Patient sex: M
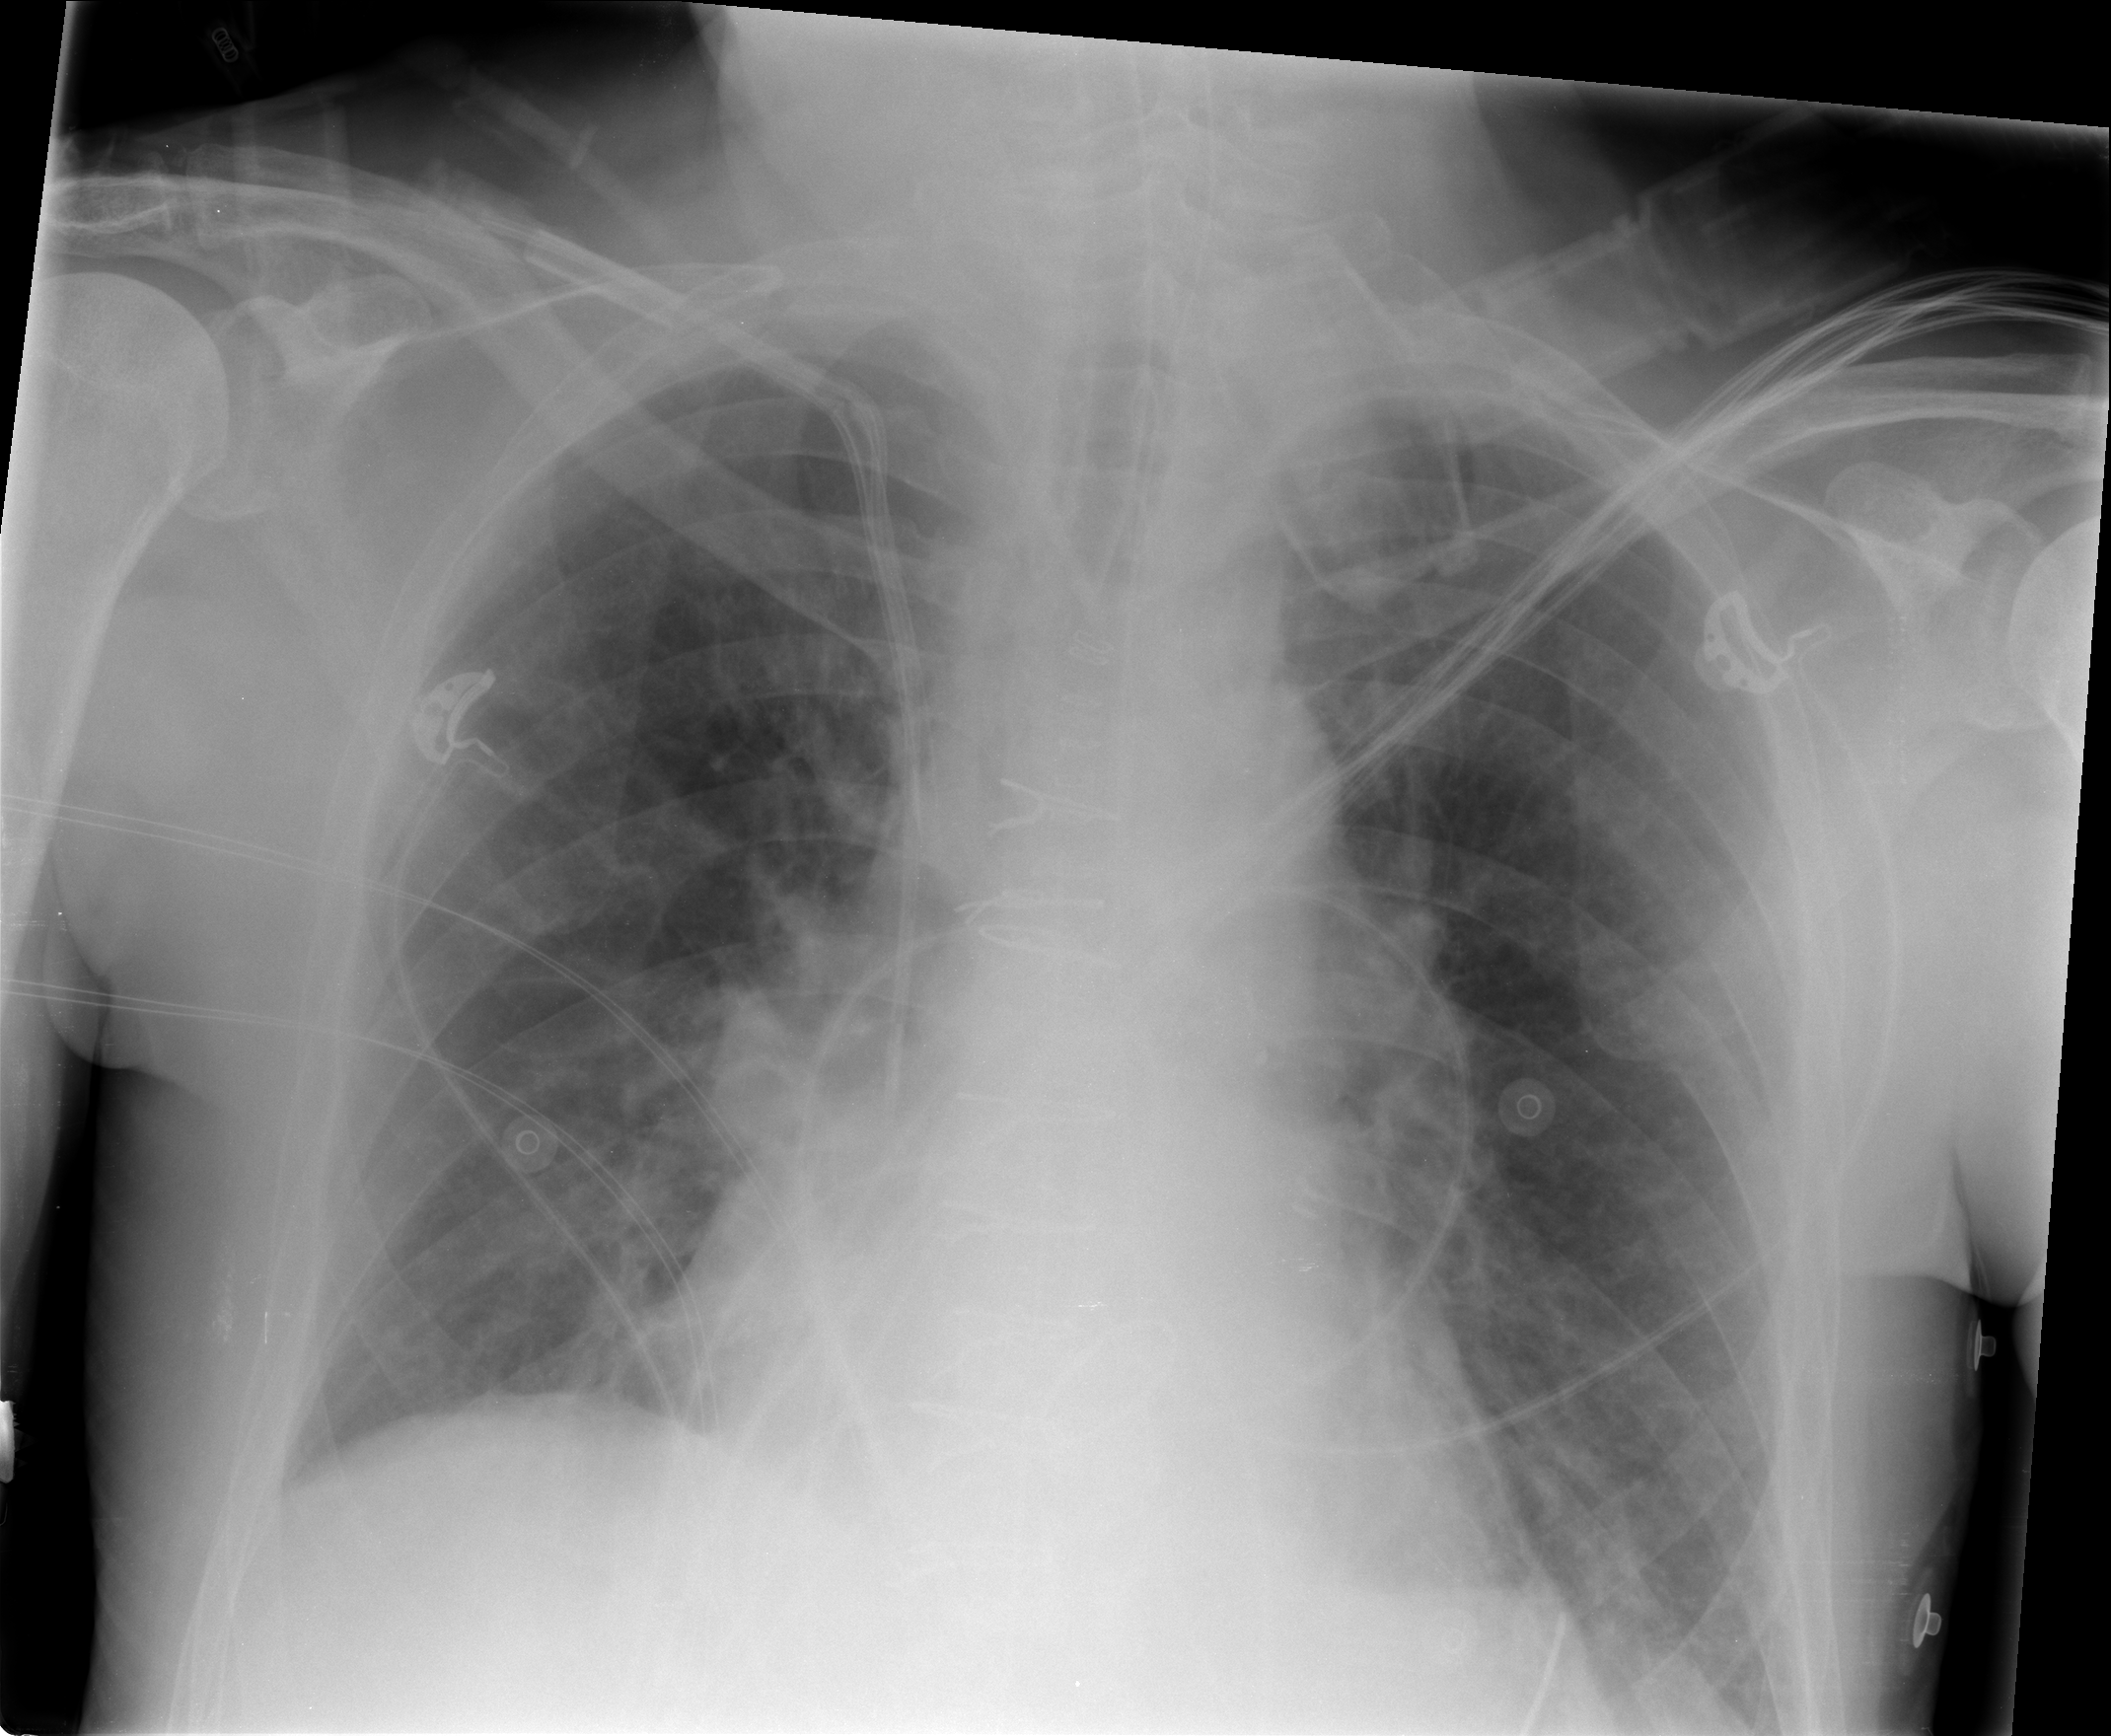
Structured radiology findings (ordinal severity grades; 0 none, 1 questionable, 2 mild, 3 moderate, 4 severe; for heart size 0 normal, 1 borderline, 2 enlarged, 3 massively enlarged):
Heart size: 1
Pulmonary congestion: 2
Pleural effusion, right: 1
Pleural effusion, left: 0
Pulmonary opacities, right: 0
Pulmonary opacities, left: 0
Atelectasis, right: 2
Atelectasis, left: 2